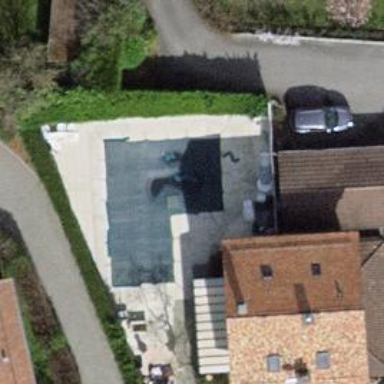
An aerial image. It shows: Outdoor swimming pool on leisure land.